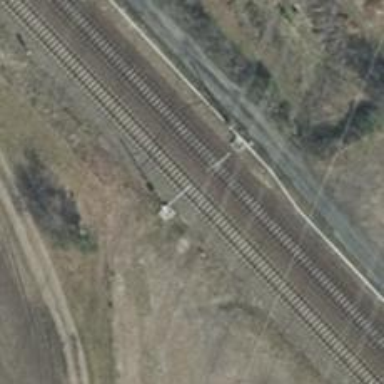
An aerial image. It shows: Railway milestone with catenary mast.